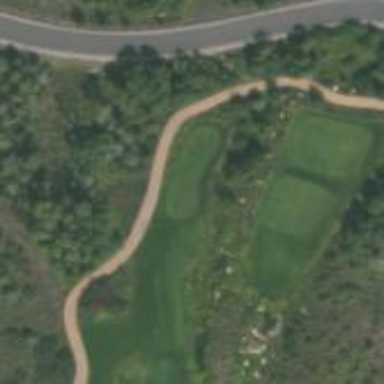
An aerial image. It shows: Area with grass used as rough in golf course.